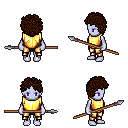
a pixel art fantasy rpg character, female body template, dark elf, purple skin, gold chest armor, gold greaves, brown curly afro hairstyle, spear, four views (front, back, left, right), 2x2 character sprite sheet, small pixel art, hard edges, no anti-aliasing